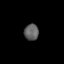
Tissue: lung
Cell type: Epithelial cells
Senescence score: 0.1467
Nuclear area (px): 228
Mean DAPI intensity: 97.105